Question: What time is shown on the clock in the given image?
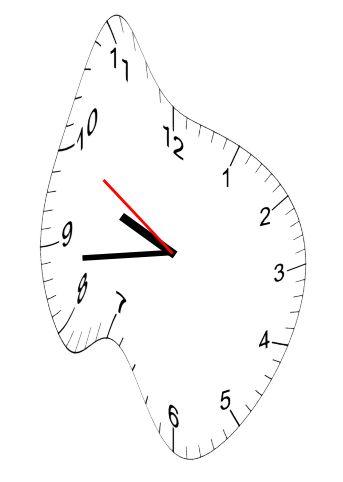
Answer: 09:43:50